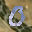
Label: 0